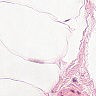
Metastatic tissue present: no